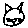
Label: cat